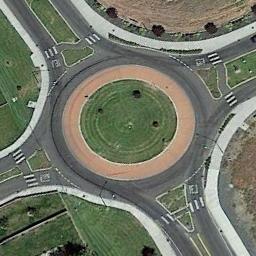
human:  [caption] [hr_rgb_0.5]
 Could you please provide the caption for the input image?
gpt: The roundabout is on the grass next to the bare land .

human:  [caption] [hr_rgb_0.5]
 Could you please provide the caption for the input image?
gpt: There are some trees and a large lawn around the crossroads .

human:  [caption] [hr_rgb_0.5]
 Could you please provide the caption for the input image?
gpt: The roundabout is surrounded by grass .

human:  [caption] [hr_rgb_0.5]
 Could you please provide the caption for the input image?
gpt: The roundabout with four exits and entrances is in the lawn .

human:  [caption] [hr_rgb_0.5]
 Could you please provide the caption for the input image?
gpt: There are some green lawns around the roundabout .